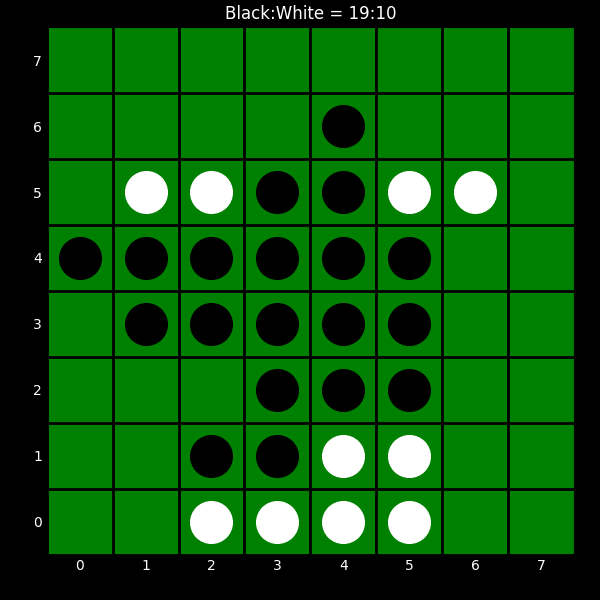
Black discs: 19
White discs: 10